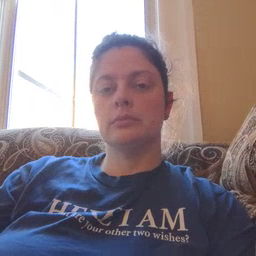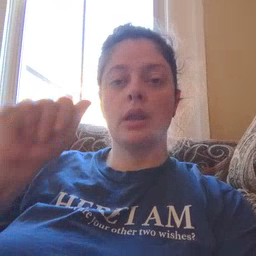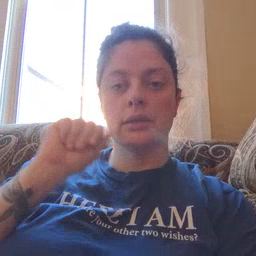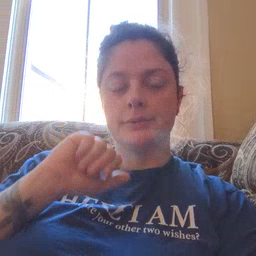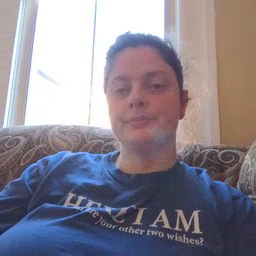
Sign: aunt